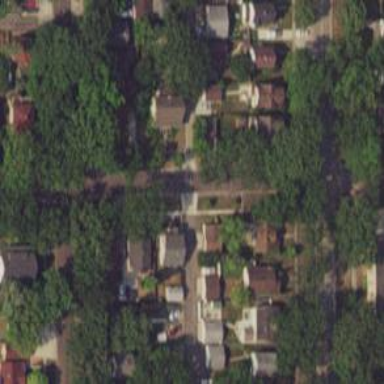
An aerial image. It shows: Alley classified as service road.